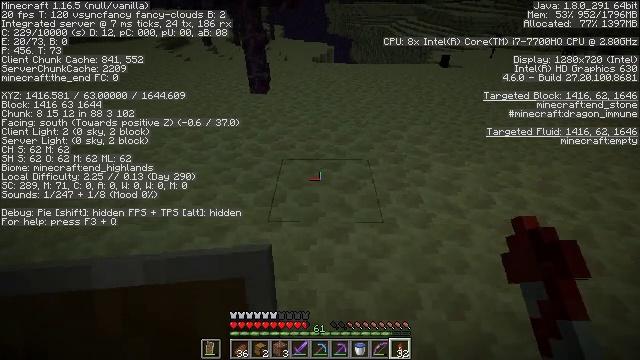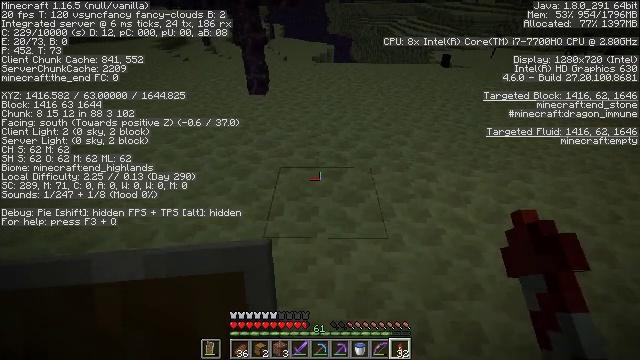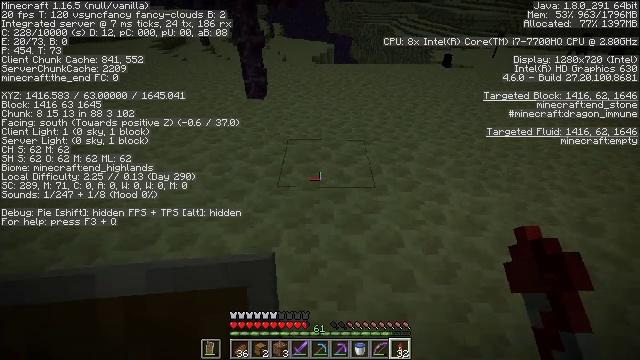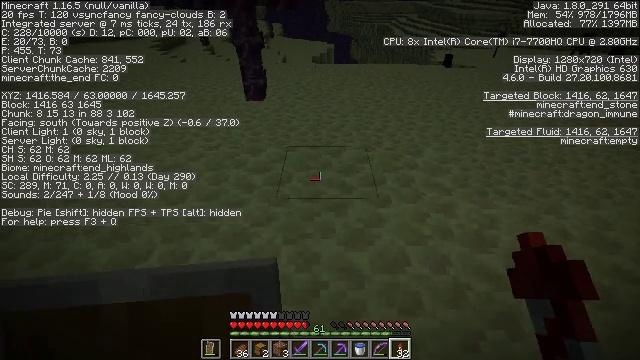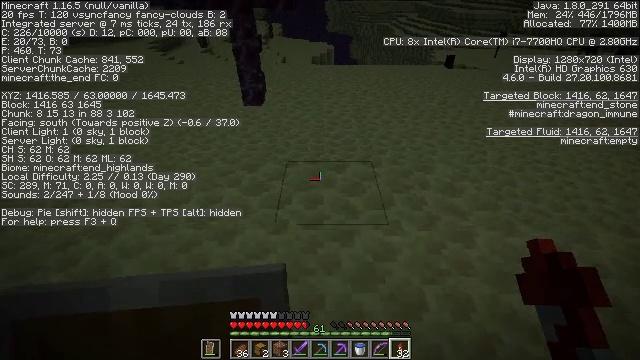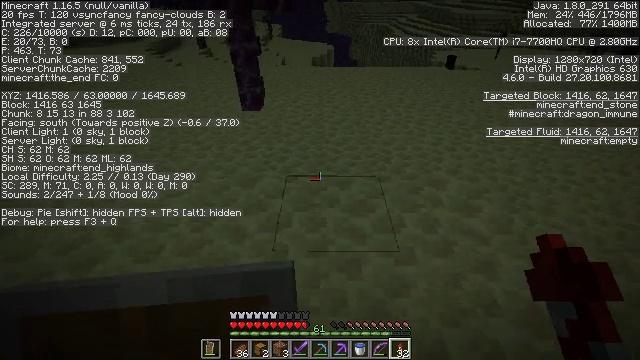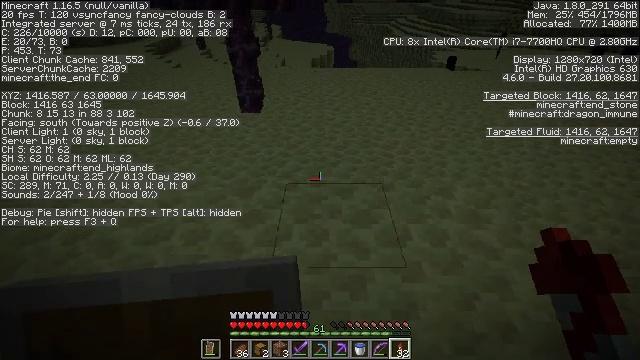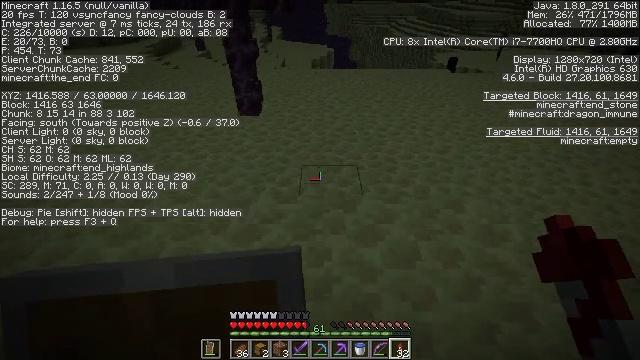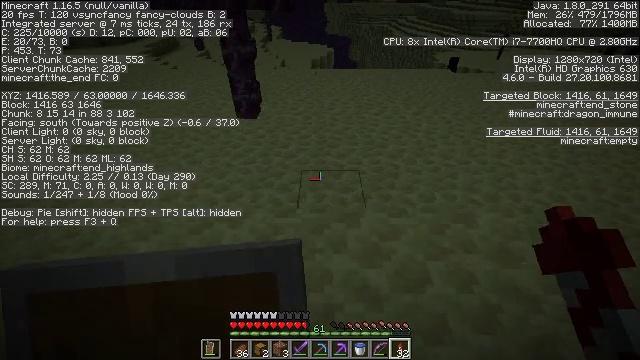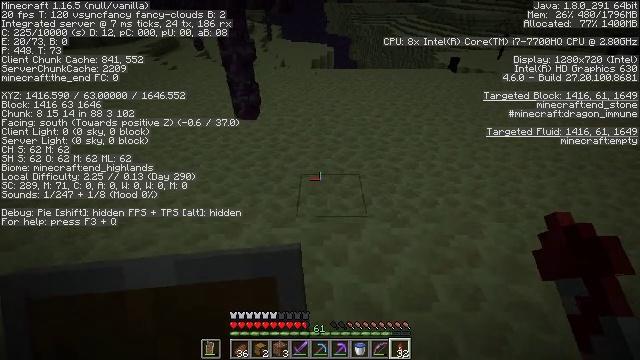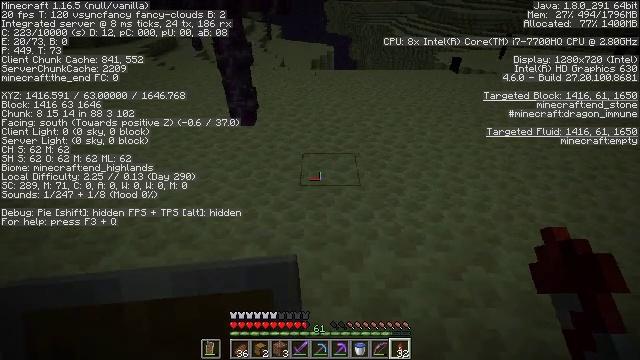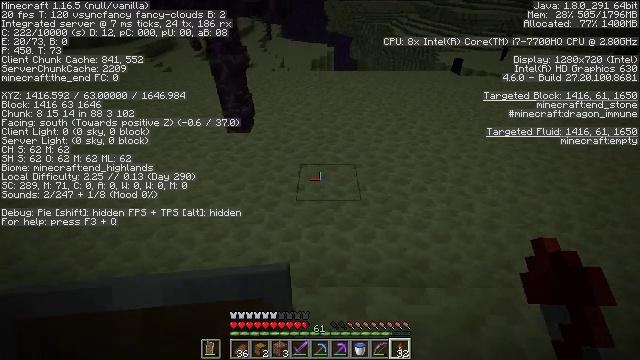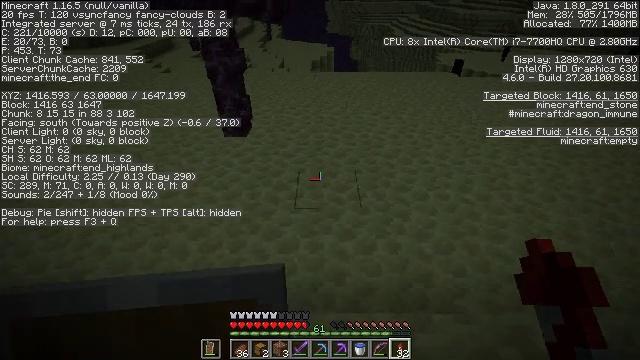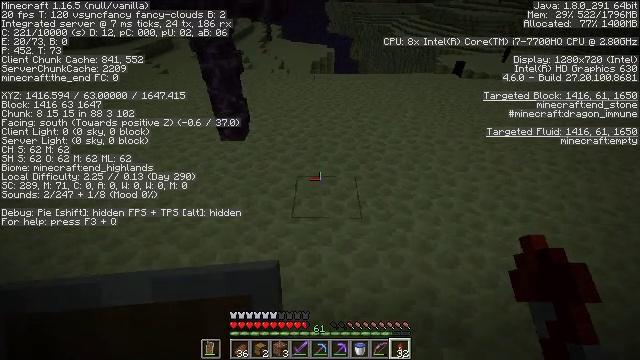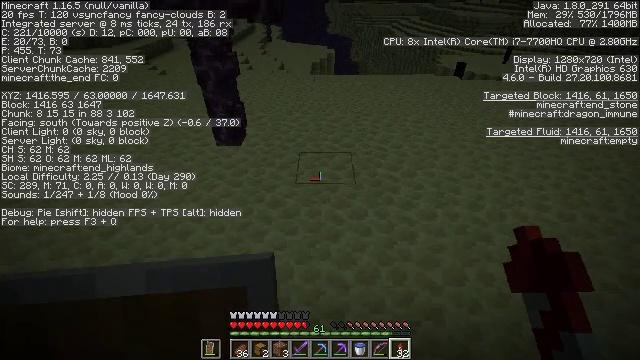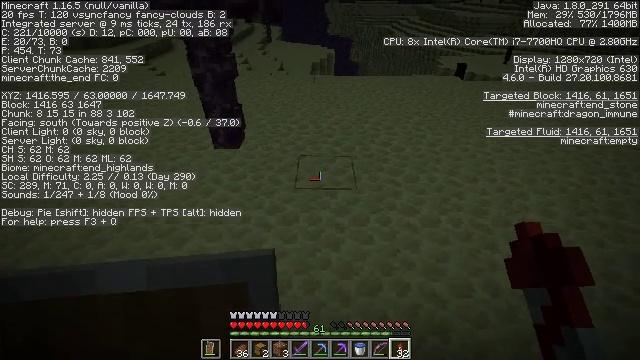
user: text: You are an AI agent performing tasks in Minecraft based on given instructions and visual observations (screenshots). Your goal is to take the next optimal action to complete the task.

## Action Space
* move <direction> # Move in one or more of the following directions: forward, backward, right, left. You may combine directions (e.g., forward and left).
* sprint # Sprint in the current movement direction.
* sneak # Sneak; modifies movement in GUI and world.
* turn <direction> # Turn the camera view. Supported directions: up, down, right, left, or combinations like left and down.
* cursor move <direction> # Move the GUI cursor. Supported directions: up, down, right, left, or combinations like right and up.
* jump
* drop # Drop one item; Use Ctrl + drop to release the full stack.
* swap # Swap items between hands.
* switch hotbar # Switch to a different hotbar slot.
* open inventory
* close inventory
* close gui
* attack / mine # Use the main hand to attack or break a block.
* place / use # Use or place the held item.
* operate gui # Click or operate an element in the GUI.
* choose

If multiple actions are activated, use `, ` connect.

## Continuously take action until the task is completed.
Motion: motion action
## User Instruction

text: Collect the glowing end rod.
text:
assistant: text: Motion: move forward
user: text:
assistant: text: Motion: move forward
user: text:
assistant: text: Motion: move forward
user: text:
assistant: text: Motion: move forward
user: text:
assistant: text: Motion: move forward
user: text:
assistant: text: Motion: move forward
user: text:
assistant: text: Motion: move forward
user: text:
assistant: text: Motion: move forward
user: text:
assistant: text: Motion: move forward
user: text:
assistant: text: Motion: move forward
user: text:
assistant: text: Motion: move forward
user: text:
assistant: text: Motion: move forward
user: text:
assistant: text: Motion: move forward
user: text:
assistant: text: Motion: move forward
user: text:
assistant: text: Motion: no_op
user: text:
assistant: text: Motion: no_op
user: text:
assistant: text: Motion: no_op
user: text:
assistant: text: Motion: no_op
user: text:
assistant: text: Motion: no_op
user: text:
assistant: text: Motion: no_op
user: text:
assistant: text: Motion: move back
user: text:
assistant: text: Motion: move back
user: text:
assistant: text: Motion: move back
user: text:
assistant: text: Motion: move back
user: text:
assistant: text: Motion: move back
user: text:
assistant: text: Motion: no_op
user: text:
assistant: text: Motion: no_op
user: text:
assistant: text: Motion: no_op
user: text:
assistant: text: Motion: turn right and down
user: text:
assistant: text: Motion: turn right and down